Question: I am trying to get response from web-service using JSON but following error occurs.

Please help me to solve it
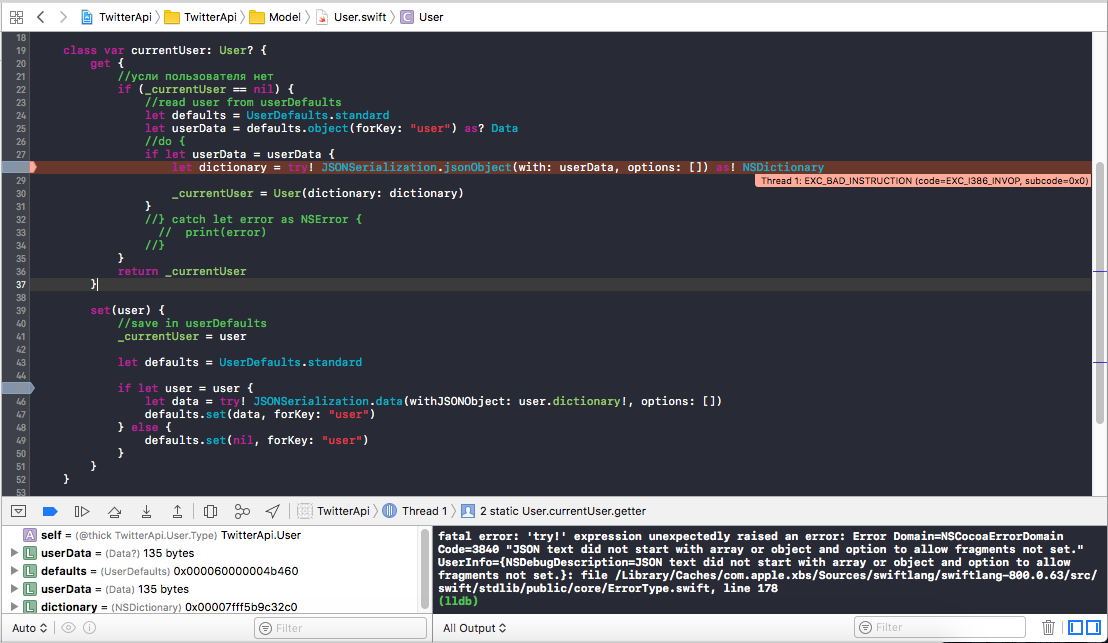
Answer: The error is that the JSON returned from the web is not correctly formatted. I would suggest to extract data in a string in order to check what you are receiving with the debugger.
I noticed in the setter that you are setting the UserDefaults but without synchronize. After a change of the defaults object you need to call 'defaults.synchronize()' in order to make effective your changes.
At last I would suggest to never assume that the data coming from the web are correct and I would recommend to put the try in a do catch so that the user will not have a crash in case of problems.
Hope it helped.